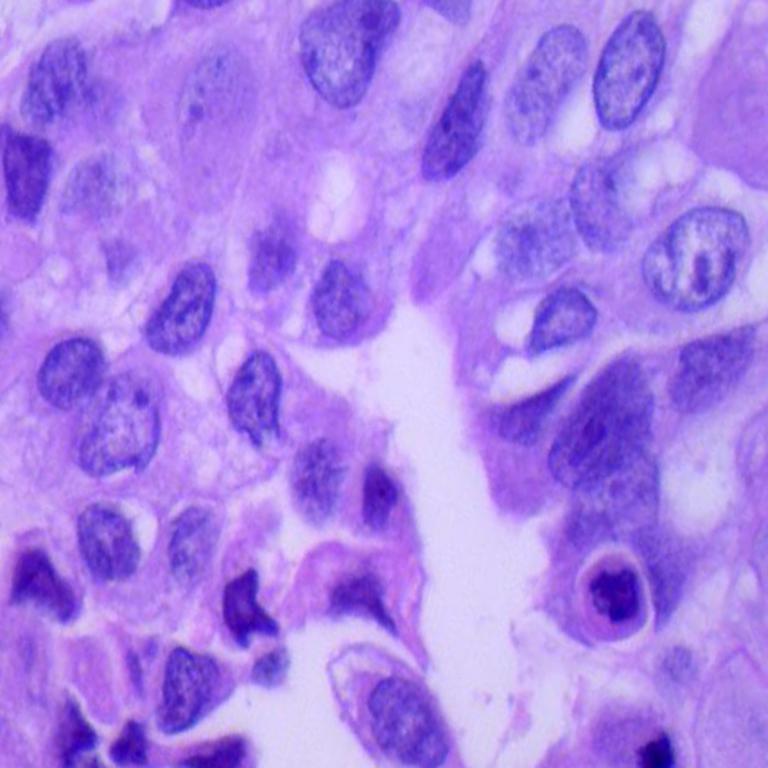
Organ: lung
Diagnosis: adenocarcinomas